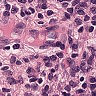
Metastatic tissue present: no